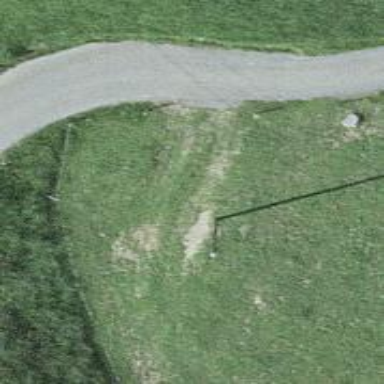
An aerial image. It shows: Minor power line.